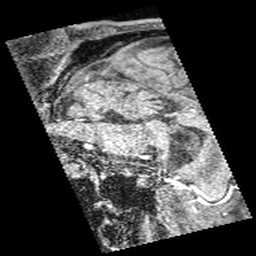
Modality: angio
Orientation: sagittal
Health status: ill
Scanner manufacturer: ge
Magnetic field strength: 1.5 T
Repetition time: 0.022 s
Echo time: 0.0034 s